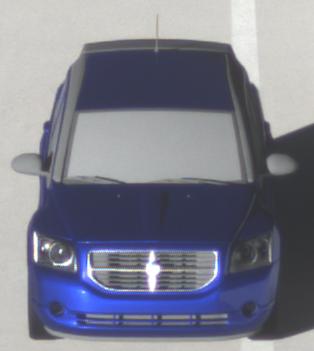
Make: Dodge
Model: Caliber 1.8
Detailed model: Caliber
Model produced from: 2006/06
Model produced until: 2009/03
Doors: 5
Color: blue
Road condition: dry road
Daytime: sunrise or sunset
Contrast: high contrast